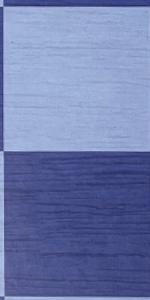
Label: Empty